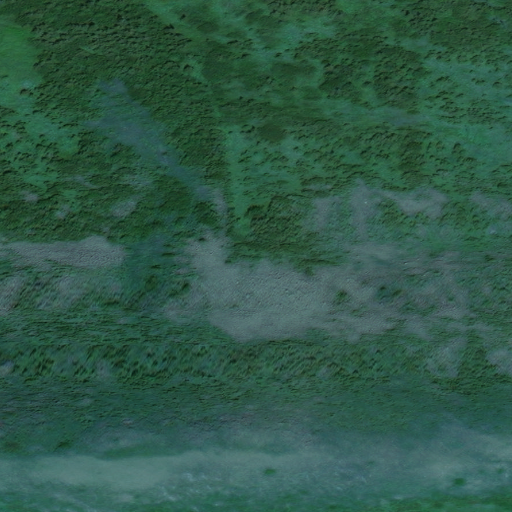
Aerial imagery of island in Alaska named Ban Island containing only unknown